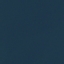
Land use / land cover class: SeaLake